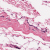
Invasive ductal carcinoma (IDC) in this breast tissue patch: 0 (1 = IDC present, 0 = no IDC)